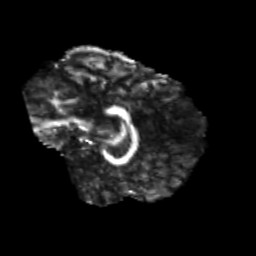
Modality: FA
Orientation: sagittal
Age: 24
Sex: male
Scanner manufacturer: siemens
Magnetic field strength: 3 T
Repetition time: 3.5 s
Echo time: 0.104 s